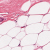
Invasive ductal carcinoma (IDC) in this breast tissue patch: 0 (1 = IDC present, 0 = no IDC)